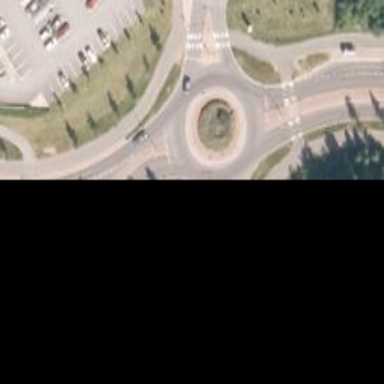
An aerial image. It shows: Tertiary road with separate asphalt surfaces for the sidewalk and cycleway.